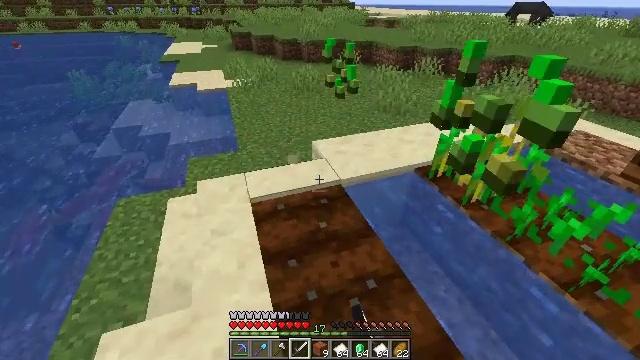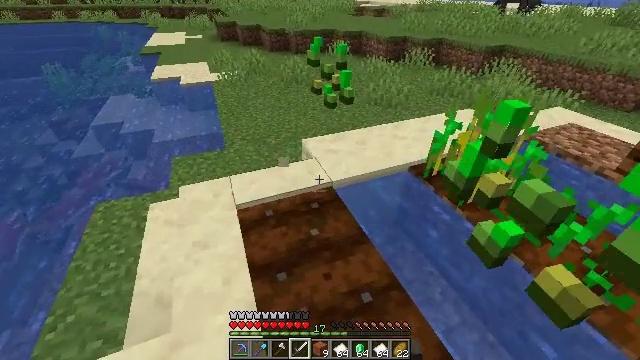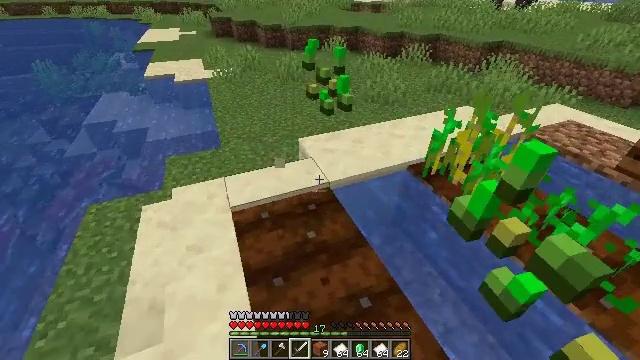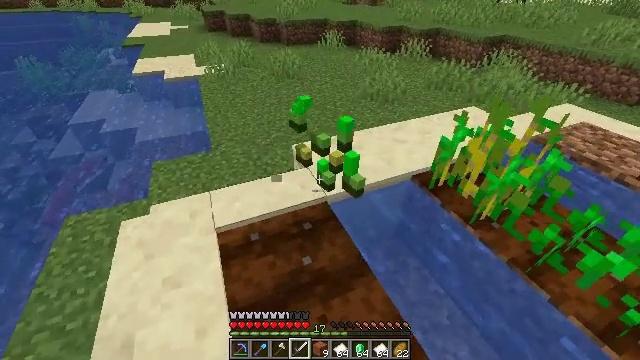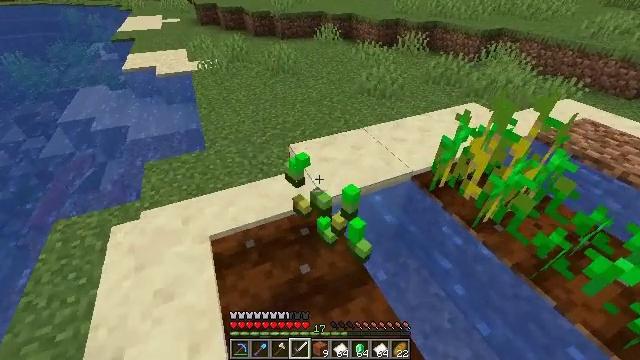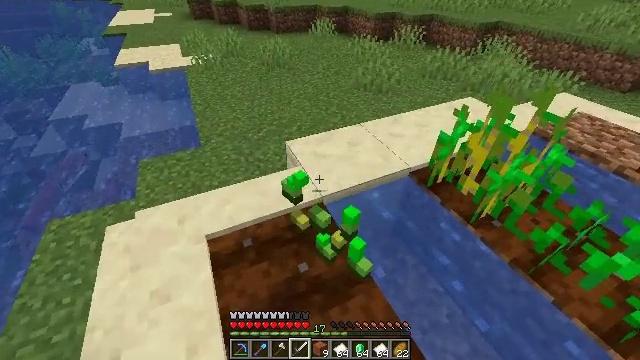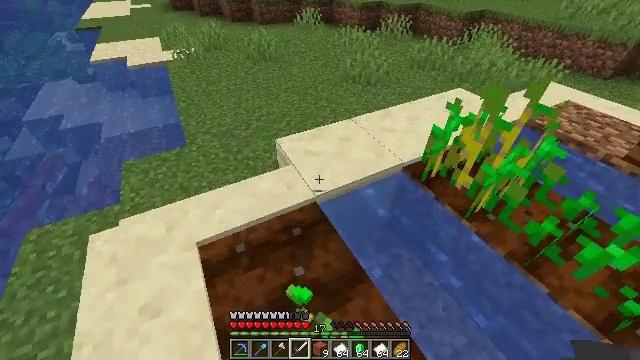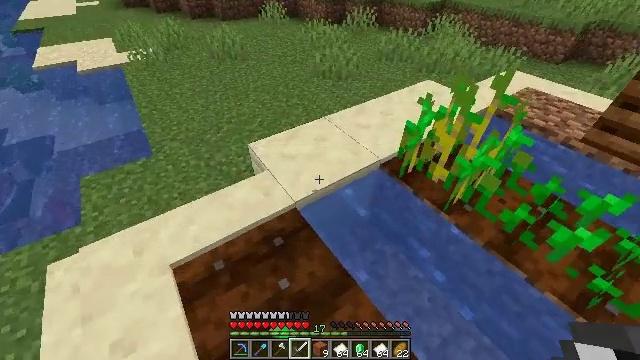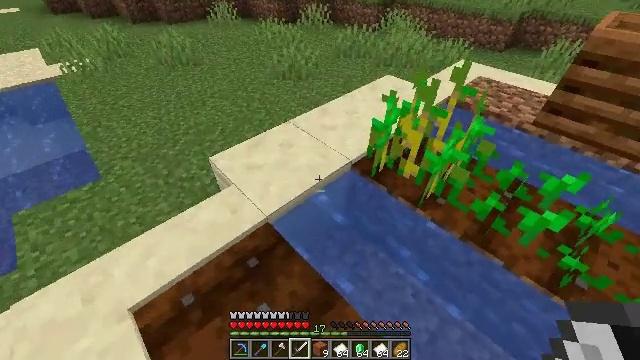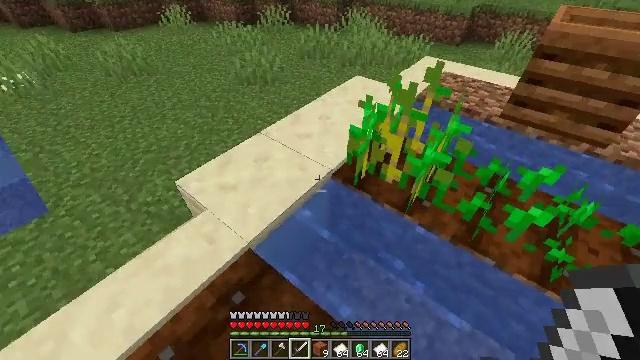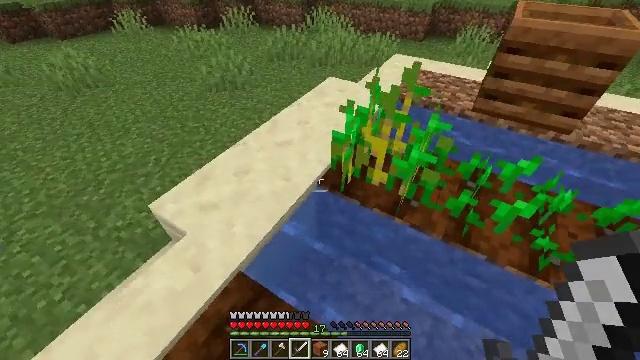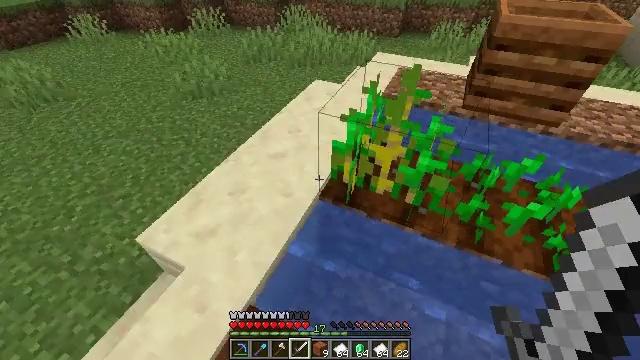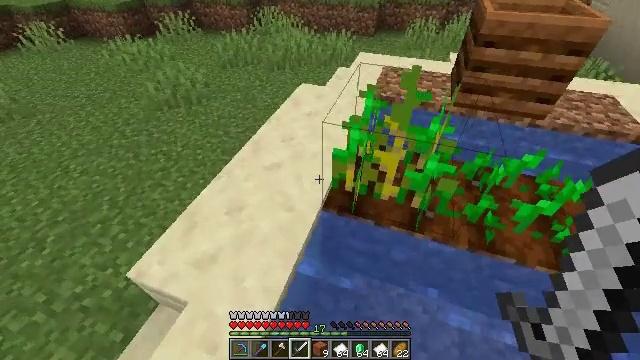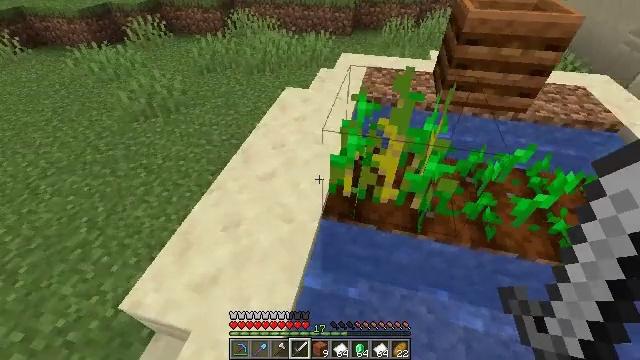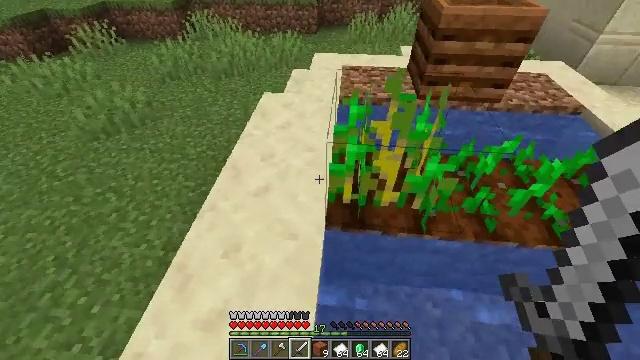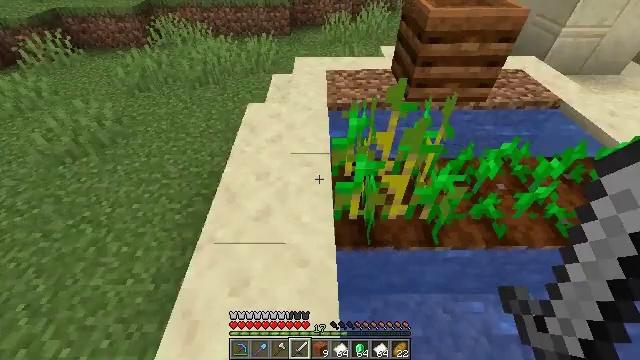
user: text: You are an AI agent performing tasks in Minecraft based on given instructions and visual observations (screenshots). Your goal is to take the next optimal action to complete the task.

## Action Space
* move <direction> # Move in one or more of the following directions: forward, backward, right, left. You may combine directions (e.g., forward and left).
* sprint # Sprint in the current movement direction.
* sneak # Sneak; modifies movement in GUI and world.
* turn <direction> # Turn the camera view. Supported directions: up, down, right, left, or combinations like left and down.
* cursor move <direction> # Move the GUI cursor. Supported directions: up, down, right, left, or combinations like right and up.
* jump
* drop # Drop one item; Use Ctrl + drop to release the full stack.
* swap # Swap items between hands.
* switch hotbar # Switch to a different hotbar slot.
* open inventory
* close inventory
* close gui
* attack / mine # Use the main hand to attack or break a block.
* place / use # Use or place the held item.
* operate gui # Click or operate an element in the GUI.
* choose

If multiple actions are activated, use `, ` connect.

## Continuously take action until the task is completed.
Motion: motion action
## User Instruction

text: Collect wheat crops.
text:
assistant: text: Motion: move forward, turn right and down
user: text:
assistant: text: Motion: move forward
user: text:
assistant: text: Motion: move forward, turn down
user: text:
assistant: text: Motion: turn down
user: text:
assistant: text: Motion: turn down
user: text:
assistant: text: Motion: turn right and down
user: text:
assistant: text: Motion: move forward, turn right and down
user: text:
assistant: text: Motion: move forward, turn right
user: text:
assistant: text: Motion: move forward and move left, turn right
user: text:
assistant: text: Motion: move forward and move left, turn right
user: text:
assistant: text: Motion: move forward and move left, turn right
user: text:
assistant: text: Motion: move forward and move left, turn right
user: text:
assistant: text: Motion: move forward and move left, turn right
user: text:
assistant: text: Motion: move forward and move left, turn right
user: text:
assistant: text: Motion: move forward and move left, turn right
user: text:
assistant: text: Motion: move forward and move left, turn right
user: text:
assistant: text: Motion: move forward and move left, turn right
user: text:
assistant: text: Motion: move left, turn right
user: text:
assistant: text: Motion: move left, turn right
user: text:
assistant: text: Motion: move left, turn right and up
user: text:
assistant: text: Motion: turn right
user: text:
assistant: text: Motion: turn right
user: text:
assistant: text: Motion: turn right and up
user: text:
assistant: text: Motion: turn right and up, attack / mine
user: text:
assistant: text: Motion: turn right and up, attack / mine
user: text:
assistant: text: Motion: move forward, turn right and up, attack / mine
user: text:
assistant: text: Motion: move forward, turn right and up, attack / mine
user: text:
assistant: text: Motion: move forward, turn right and up, attack / mine
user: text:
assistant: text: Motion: move forward, turn up, attack / mine
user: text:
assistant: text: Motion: move forward, turn up, attack / mine